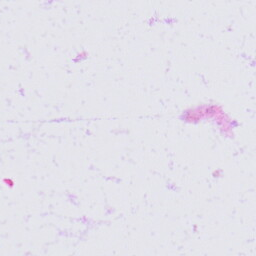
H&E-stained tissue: Skin